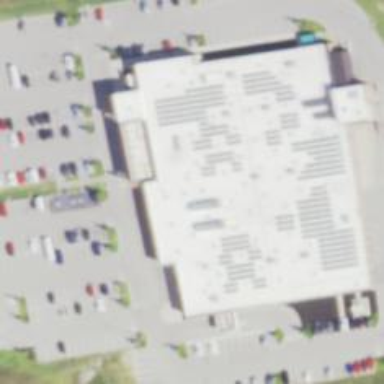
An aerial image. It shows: Supermarket.